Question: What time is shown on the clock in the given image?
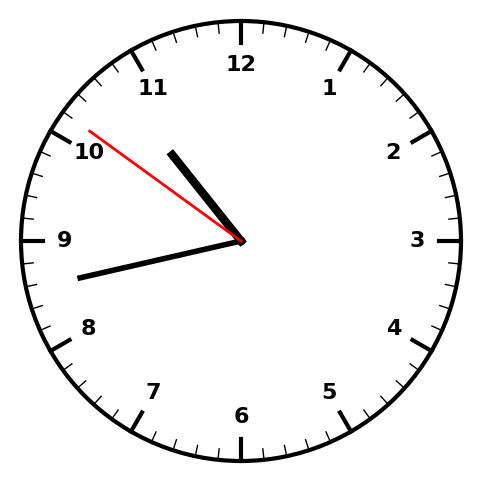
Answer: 10:42:51